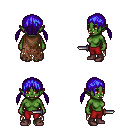
a pixel art fantasy rpg character, female body template, orc, green skin, brown tattered cape, red pants, blue twin-tailed hairstyle, maroon shoes, dagger, four views (front, back, left, right), 2x2 character sprite sheet, small pixel art, hard edges, no anti-aliasing